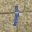
Label: 1